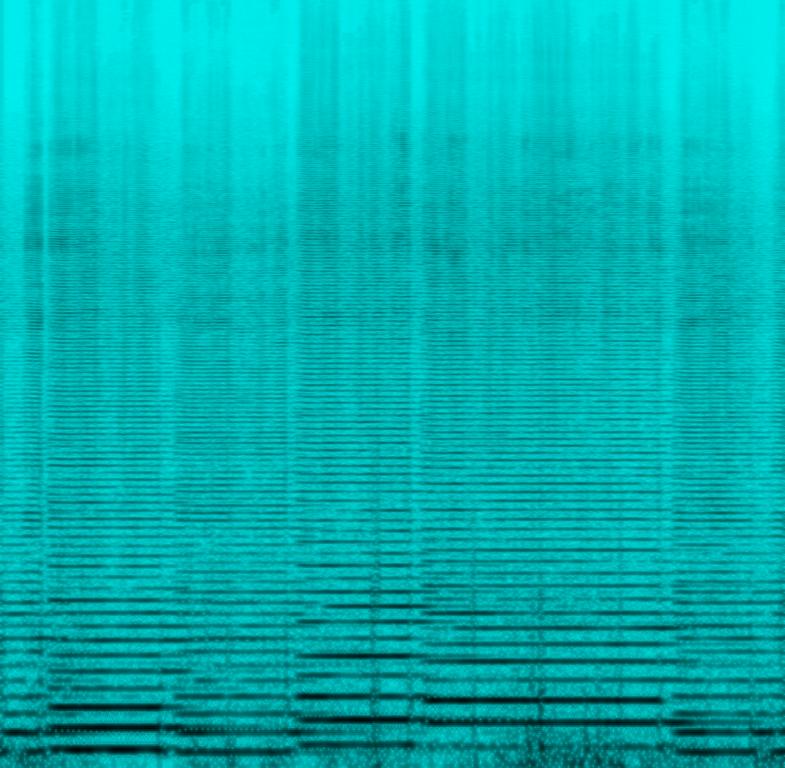
This song is an instrumental. The tempo is slow. The musician is playing the Happy Birthday song very deliberately.